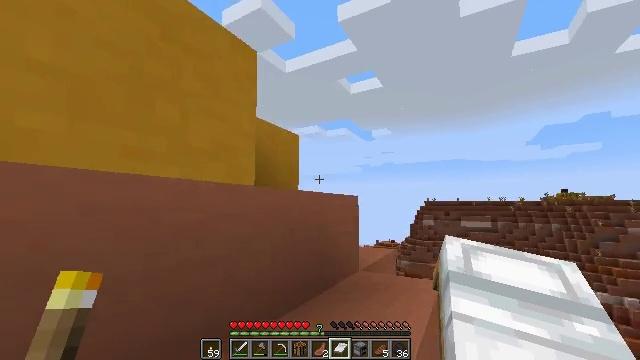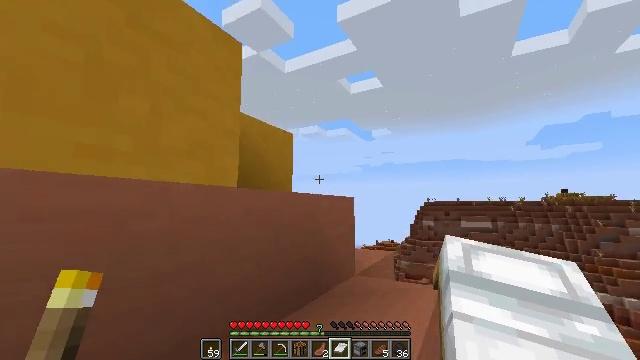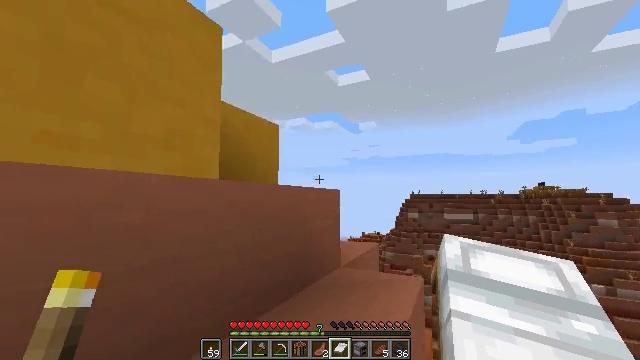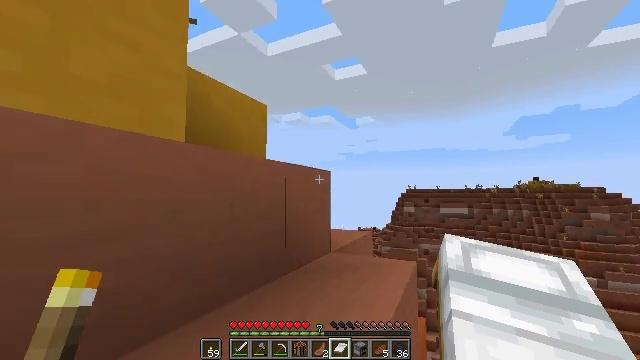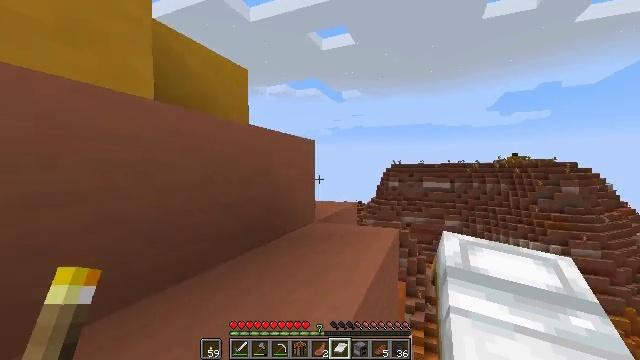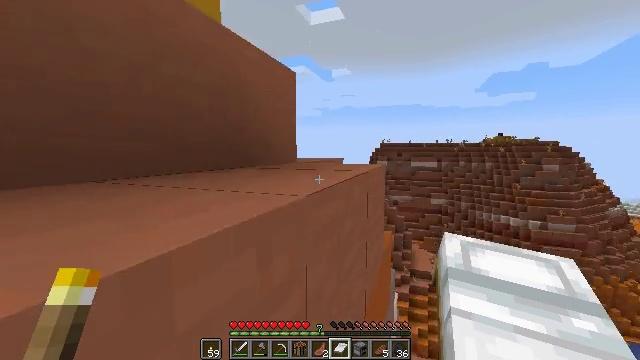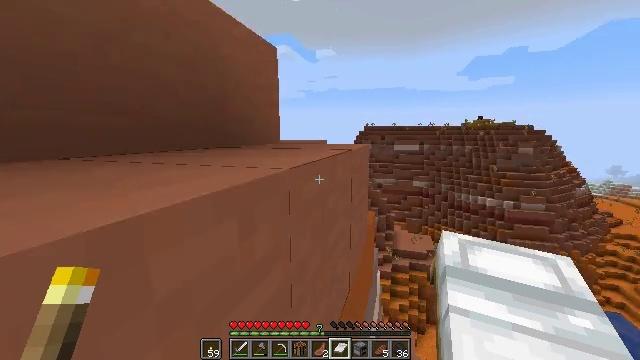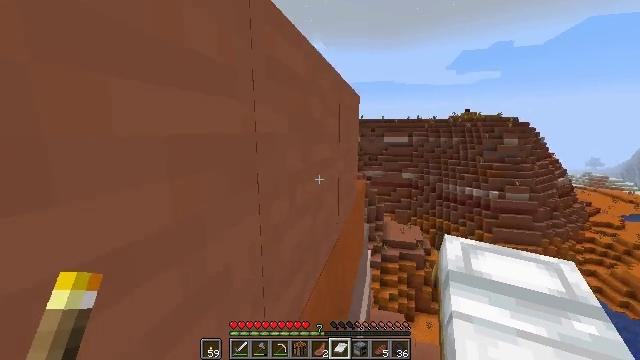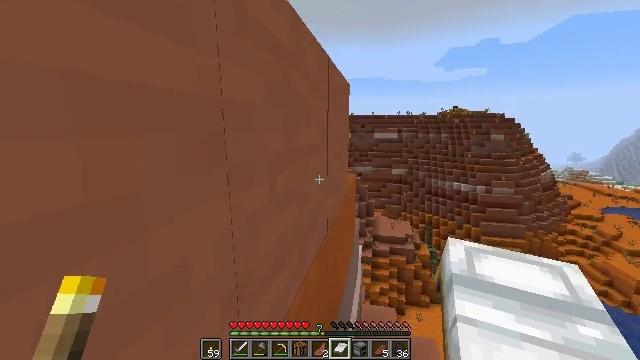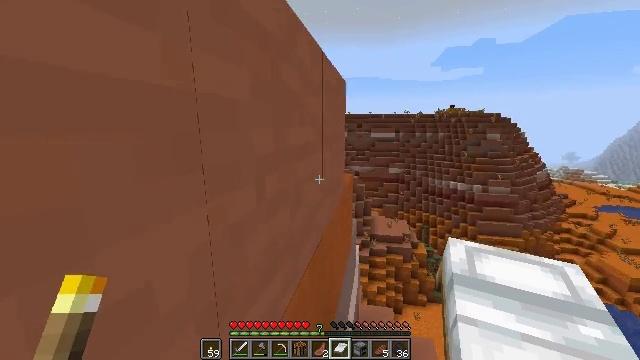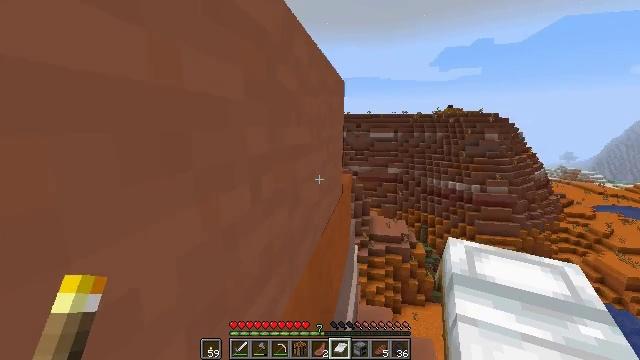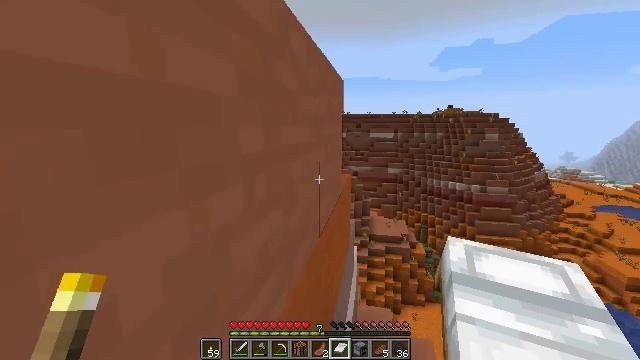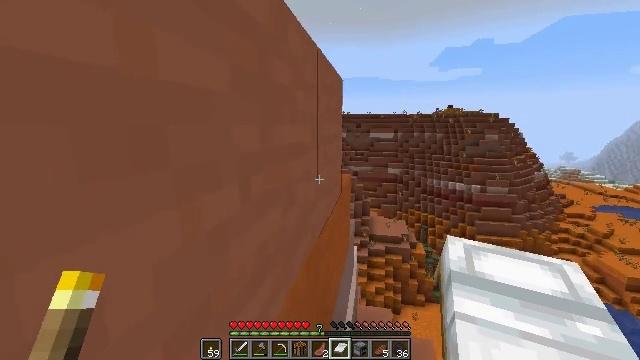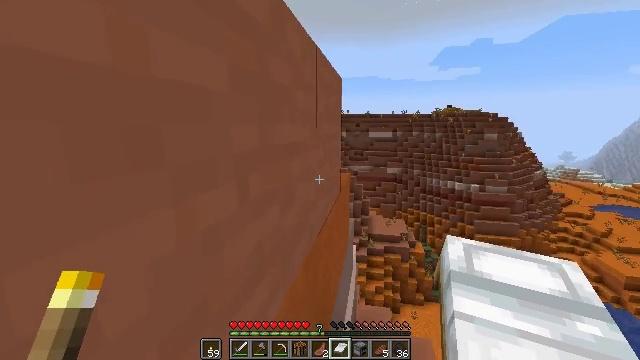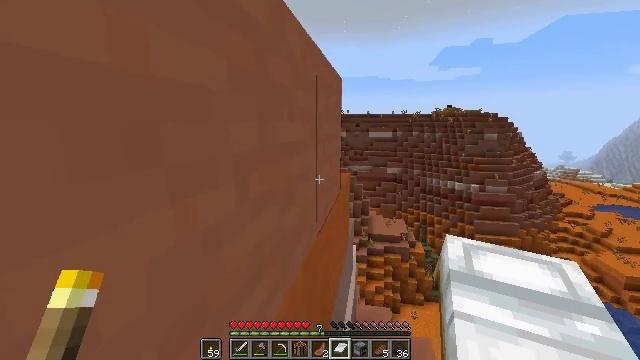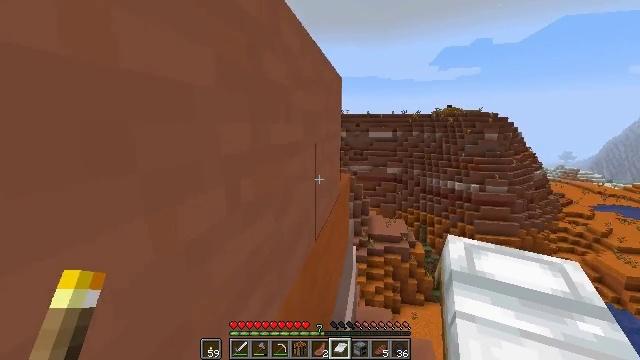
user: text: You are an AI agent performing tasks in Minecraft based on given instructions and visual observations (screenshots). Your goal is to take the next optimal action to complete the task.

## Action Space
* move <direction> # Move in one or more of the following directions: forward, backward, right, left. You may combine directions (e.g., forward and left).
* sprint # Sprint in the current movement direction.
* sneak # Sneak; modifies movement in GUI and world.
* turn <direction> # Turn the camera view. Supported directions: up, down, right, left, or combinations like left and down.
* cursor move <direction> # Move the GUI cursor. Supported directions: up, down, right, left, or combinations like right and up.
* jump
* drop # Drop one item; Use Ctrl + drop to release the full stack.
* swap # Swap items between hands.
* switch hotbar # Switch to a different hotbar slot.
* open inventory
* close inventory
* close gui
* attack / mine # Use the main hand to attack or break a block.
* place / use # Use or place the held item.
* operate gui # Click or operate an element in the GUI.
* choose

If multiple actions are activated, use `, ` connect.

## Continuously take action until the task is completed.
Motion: motion action
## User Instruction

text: Break terracotta to collect it.
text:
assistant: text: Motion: move forward
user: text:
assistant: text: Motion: turn right and down
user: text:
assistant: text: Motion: turn down
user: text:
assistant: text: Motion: turn right and down
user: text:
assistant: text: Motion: turn right and down
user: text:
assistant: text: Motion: turn right and down
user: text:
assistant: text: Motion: turn right and down
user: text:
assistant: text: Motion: turn right
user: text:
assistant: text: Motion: no_op
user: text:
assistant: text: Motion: no_op
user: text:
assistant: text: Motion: no_op
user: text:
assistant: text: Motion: no_op
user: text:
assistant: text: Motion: no_op
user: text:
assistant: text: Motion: no_op
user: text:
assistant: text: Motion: move forward
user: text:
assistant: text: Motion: move forward
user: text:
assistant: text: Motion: move forward, turn left
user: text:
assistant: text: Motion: move forward
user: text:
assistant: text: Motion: move forward, turn left
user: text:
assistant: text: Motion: no_op
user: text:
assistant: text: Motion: turn left
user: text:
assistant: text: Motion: turn left
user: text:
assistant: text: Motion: turn left
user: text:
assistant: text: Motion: turn left
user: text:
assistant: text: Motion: turn left
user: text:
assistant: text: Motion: turn left
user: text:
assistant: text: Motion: turn left
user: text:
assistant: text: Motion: turn left
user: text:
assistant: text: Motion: turn left
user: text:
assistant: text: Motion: turn left and up